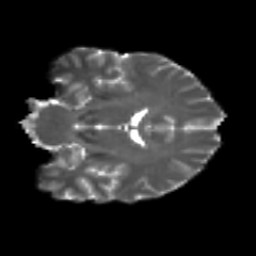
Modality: T2w
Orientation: coronal
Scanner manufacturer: siemens
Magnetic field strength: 3 T
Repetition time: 4.16 s
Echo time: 0.0806 s